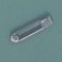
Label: civil